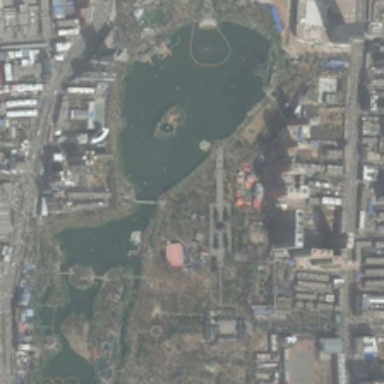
Many buildings are around a park with a large pond .